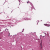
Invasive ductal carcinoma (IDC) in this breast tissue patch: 0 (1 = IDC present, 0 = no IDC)